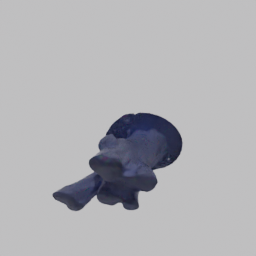
Label: nature